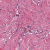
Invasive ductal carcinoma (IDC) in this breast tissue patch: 0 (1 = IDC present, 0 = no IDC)